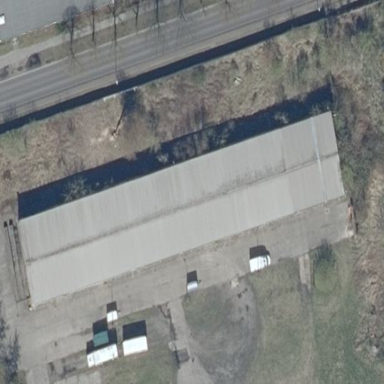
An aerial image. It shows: Garage building.